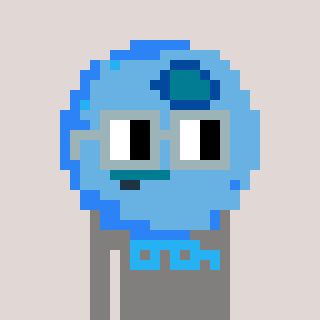
a pixel art character with square dark gray glasses, a blueberry-shaped head and a bluegrey-colored body on a warm background